Question: I managed to apply a custom theme to the DatePickerDialog but there's still a Blue part in the header of the DatePickerDialog
how can I change it ?
Please find the screenshot and my code below . .
This is the theme:
'''
<?xml version="1.0" encoding="utf-8"?>
<resources>
<style name="DiglrTheme" parent="android:Theme">
<item name="android:background">#3f863c</item>
</style>
</resources>
'''
And this is where I applied it in the Activity :
'''
@Override
protected Dialog onCreateDialog(int id) {
switch (id) {
case DATE_DIALOG_ID:
return new DatePickerDialog(this, R.style.DiglrTheme ,mDateSetListener, mYear, mMonth, mDay);
}
return null;
}
'''

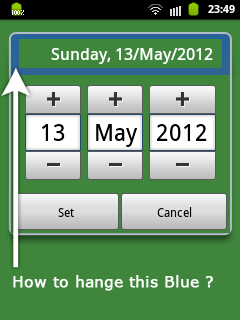
Answer: Try :
'''
android:background = "@android:color/transparent"
'''